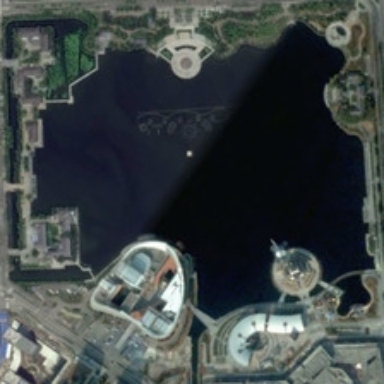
Three roads and several buildings are around a pond in a park .